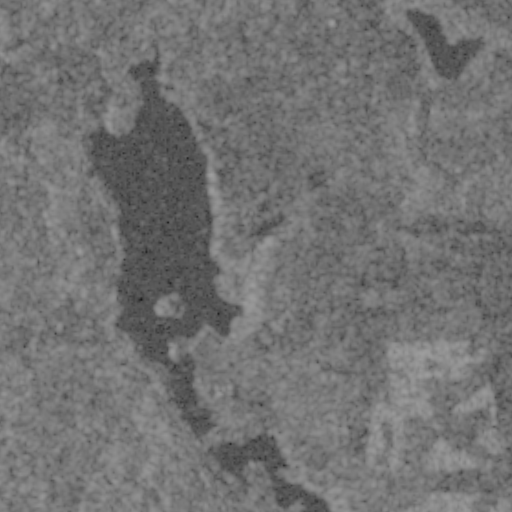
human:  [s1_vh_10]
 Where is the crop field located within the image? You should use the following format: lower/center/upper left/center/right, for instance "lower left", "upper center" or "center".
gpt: The crop field is located in the lower right of the image.
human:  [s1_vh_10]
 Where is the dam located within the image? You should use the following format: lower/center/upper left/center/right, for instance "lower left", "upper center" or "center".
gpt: The dam is located in the lower center of the image.
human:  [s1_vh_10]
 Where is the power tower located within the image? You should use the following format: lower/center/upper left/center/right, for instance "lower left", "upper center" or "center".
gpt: The power tower is located in the upper left of the image.
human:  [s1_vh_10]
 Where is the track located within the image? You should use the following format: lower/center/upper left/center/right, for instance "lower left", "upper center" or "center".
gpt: There is no track in the image.

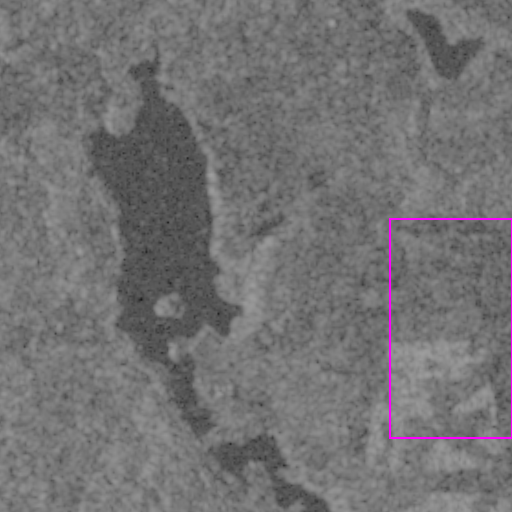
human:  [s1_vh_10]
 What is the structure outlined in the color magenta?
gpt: The structure outlined in magenta is a crop field.
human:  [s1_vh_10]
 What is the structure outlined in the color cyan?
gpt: There is no cyan outline.